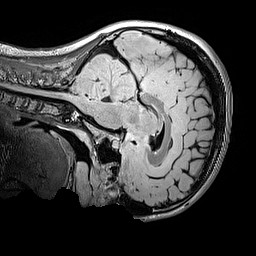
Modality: FLAIR
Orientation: sagittal
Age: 11
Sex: male
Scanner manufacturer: siemens
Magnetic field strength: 3 T
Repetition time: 5 s
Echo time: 0.388 s